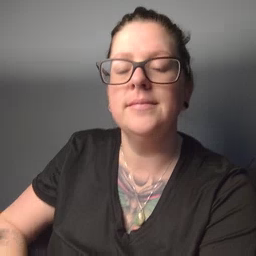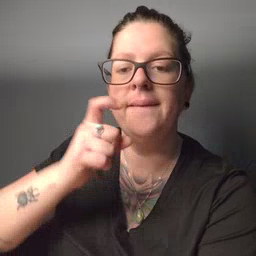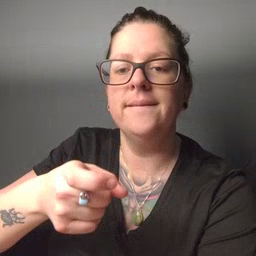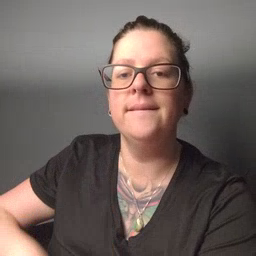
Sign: gift